Aerial crown-view tile of a tropical tree (Barro Colorado Island, Panama), acquired 20250616:
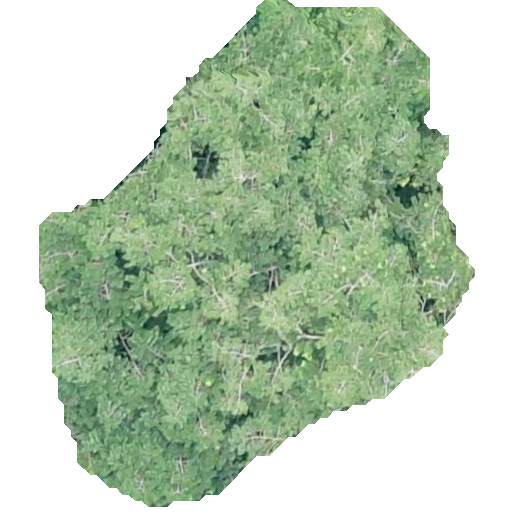
Species: Virola fosteri
GBIF accepted scientific name: Virola fosteri
Crown area: 211.337 m²